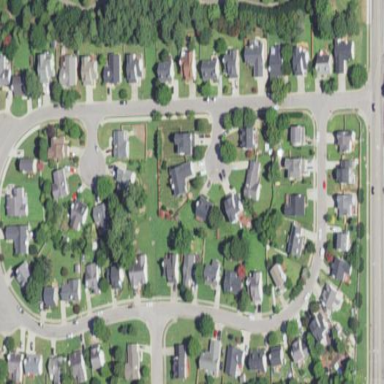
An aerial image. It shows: Residential neighbourhood.